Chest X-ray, AP view. Patient: 48 years old, sex F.
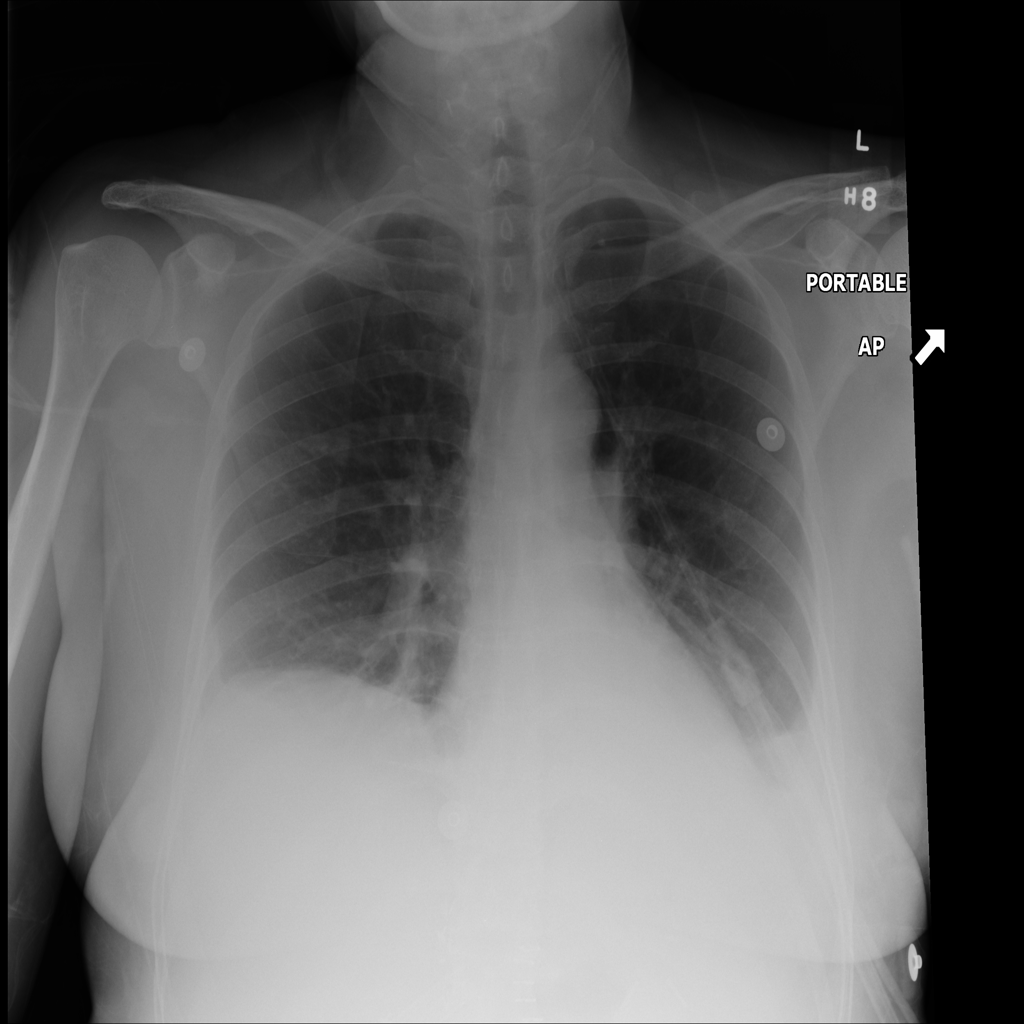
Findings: Effusion, Infiltration